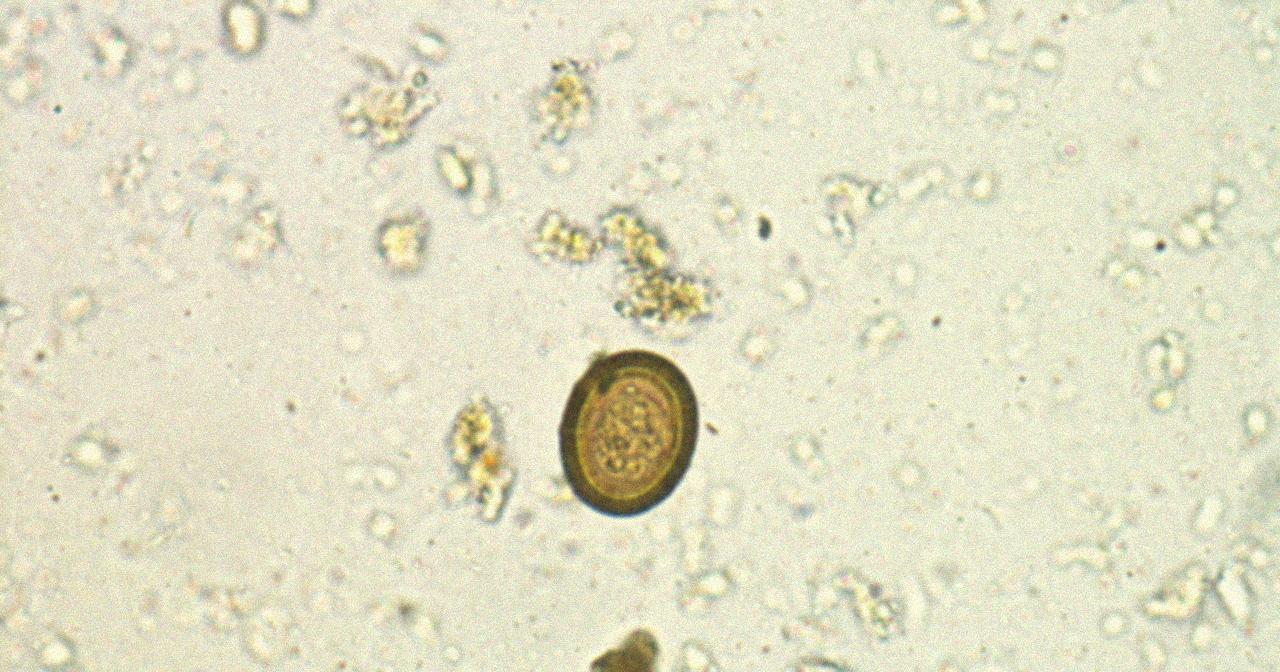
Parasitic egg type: Taenia spp. egg